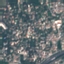
Land use / land cover class: Residential